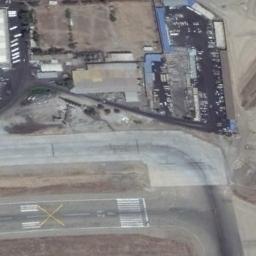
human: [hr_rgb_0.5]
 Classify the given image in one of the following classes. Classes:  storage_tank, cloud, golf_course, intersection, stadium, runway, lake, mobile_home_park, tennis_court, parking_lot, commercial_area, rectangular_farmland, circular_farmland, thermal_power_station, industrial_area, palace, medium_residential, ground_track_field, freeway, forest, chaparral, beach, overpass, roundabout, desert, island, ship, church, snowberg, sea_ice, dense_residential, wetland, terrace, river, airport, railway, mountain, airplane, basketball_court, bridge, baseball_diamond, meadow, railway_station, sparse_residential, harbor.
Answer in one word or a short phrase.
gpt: runway